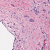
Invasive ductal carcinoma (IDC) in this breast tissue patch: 1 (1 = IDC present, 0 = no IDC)